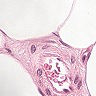
Metastatic tissue present: no